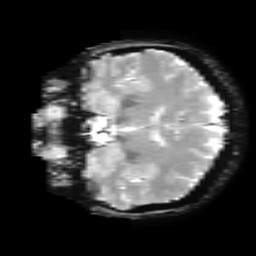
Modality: T2starw
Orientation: coronal
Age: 43
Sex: female
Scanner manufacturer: ge
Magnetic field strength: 3 T
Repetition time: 0.65 s
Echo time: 0.02 s